Interaction volume radius: 10 \u00c5
Interaction volume height: 10 \u00c5
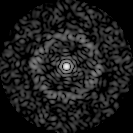
Disorder parameter: 0.8485